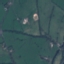
Label: Pasture